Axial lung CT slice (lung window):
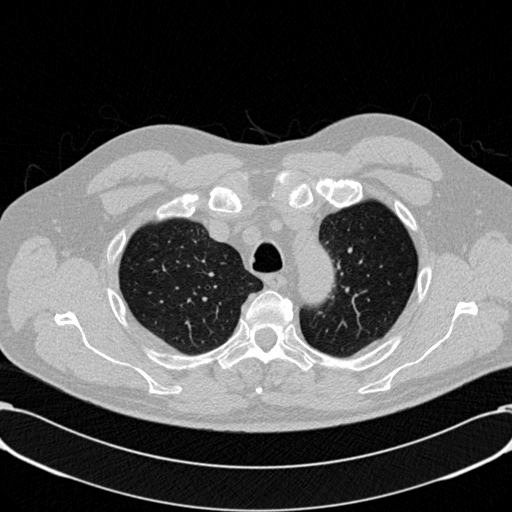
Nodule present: no